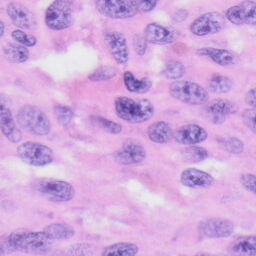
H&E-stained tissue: Skin